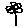
Label: flower